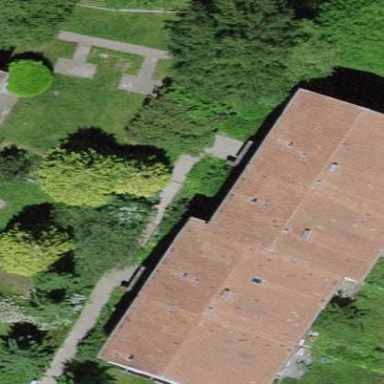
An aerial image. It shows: Residential building.